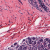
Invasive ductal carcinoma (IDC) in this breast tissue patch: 0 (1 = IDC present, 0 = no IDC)